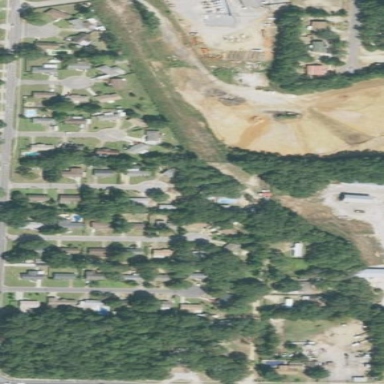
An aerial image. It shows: This residential area consists of single-family homes.